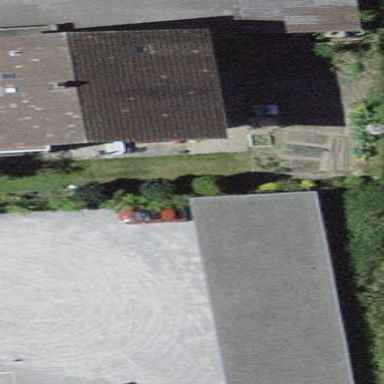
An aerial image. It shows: View of roof of building.